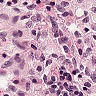
Metastatic tissue present: no